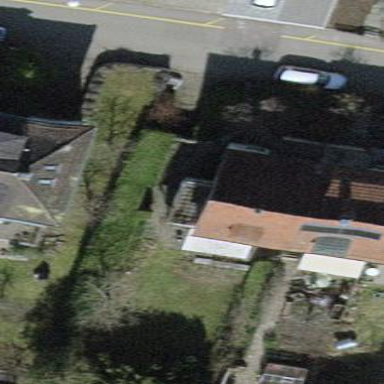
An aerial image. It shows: Building with tile roof.